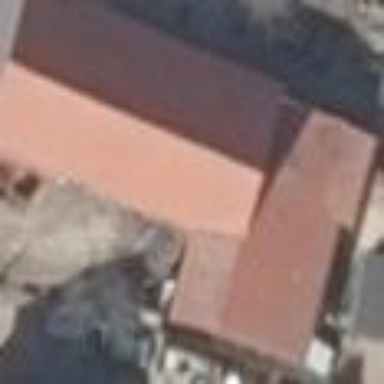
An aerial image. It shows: Flat-roofed building with red roof.